Question: Time left?
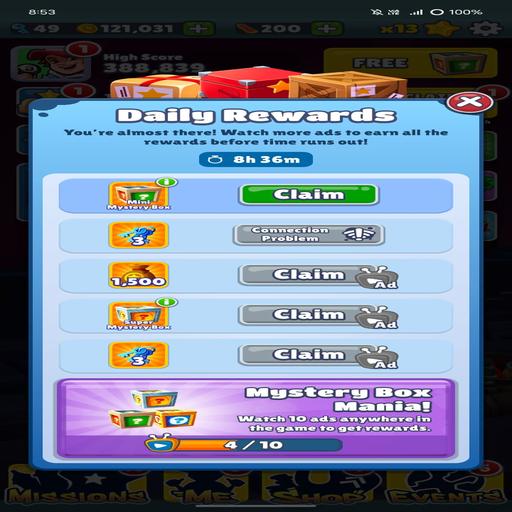
Answer: 8h 36m